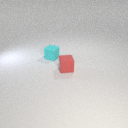
small red rubber cube to the right of small cyan rubber cube